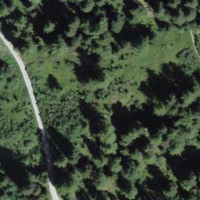
EUNIS habitat code: 43
Species observed at this site:
Parnassia palustris